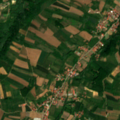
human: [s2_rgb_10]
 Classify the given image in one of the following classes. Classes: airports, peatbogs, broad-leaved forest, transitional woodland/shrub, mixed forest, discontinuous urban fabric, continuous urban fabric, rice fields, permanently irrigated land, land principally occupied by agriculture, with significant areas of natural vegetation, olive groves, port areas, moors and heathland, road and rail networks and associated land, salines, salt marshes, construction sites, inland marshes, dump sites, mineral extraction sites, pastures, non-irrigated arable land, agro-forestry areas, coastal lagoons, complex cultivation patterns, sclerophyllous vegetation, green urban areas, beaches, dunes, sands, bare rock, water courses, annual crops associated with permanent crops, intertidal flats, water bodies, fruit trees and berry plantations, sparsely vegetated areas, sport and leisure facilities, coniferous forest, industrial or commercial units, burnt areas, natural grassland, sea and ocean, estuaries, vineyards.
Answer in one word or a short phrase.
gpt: complex cultivation patterns, land principally occupied by agriculture, with significant areas of natural vegetation, broad-leaved forest